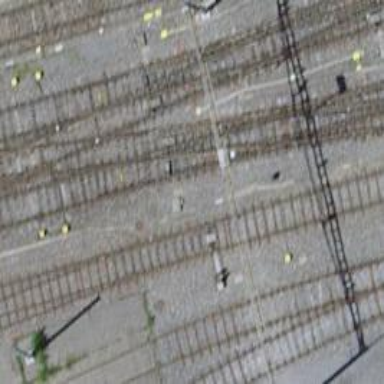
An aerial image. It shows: Railway switch.